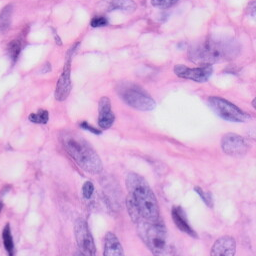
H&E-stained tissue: Skin